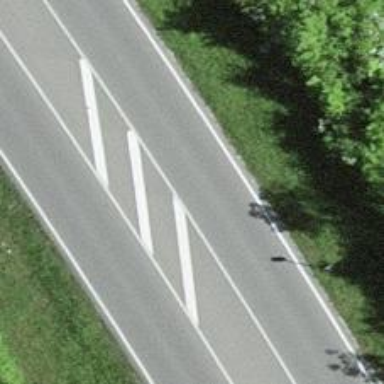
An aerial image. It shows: Asphalt road classified as primary highway.